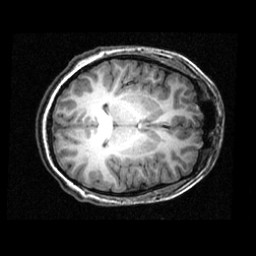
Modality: T1w
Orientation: axial
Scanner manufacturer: ge
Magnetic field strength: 3 T
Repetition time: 0.01222 s
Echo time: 0.005176 s